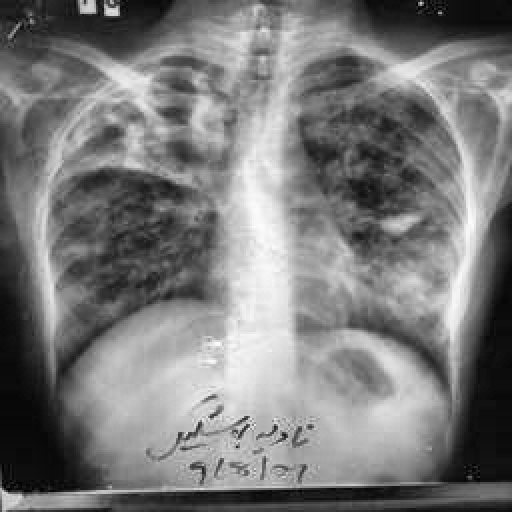
Finding: TUBERCULOSIS